Question: I am getting error :
In error, Android framework is calling of multiple fragment at the same time

I have with 3 'FrameLayout' : A, B , C
1.) Through B Option of drawer, User reached to B2 Fragment.
2.)User presses on fragment and goes to Home screen.
3.) User , opens this application from of Android
Here I am getting error which is shown in picture with in Blue color
My multiple fragments are getting 'onCreate()' , 'onCreateView()' and 'onActivityCreated()' events and so i am losing fragment state of and my application goes to default fragment which is (opening from drawer option A)
I have also saved my state of B2 with 'onSaveInstanceState()' and restored with 'onActivityCreated()' but this approach is not working because 'onActivityCreated()' is called of B2 first and then A1 second. So, my B2 fragment is not visible on screen in foreground. Instead of this, A1 becomes visible on screen
Note :
I have used '.replace()' in switching fragments in all cases
This same code is running correct in Android 5.0+ (Lollipop) and gives error in 4.4 (and older version)
Can anybody suggest any workaround?
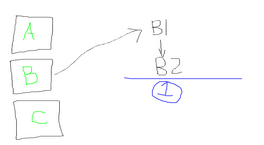
Answer: The problem was coming due to Developer Settings -> Do Not Keep Activities (Destroy every activity as soon as the user leaves it)

The abnormal behaviour was coming because I had turned this option
This option will cause callback to 'onDestroy()' method of every activity when user leaves it. In my case, i was using 'fragment' so the events took place :
'''
Fragment.onSaveInstanceState()
Activity.onStop()
Fragment.onDestroyView()
Activity.onDestroy()
'''
This option is for users by default by manufecturers.
This options has pros and cons described : <URL>